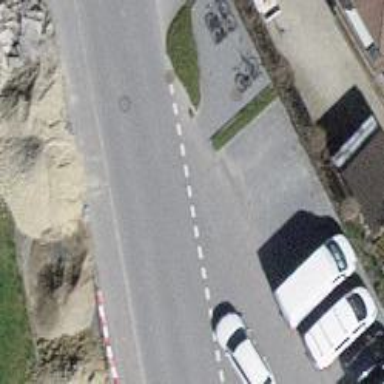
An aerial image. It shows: Bus stop with designated public transport stop position.